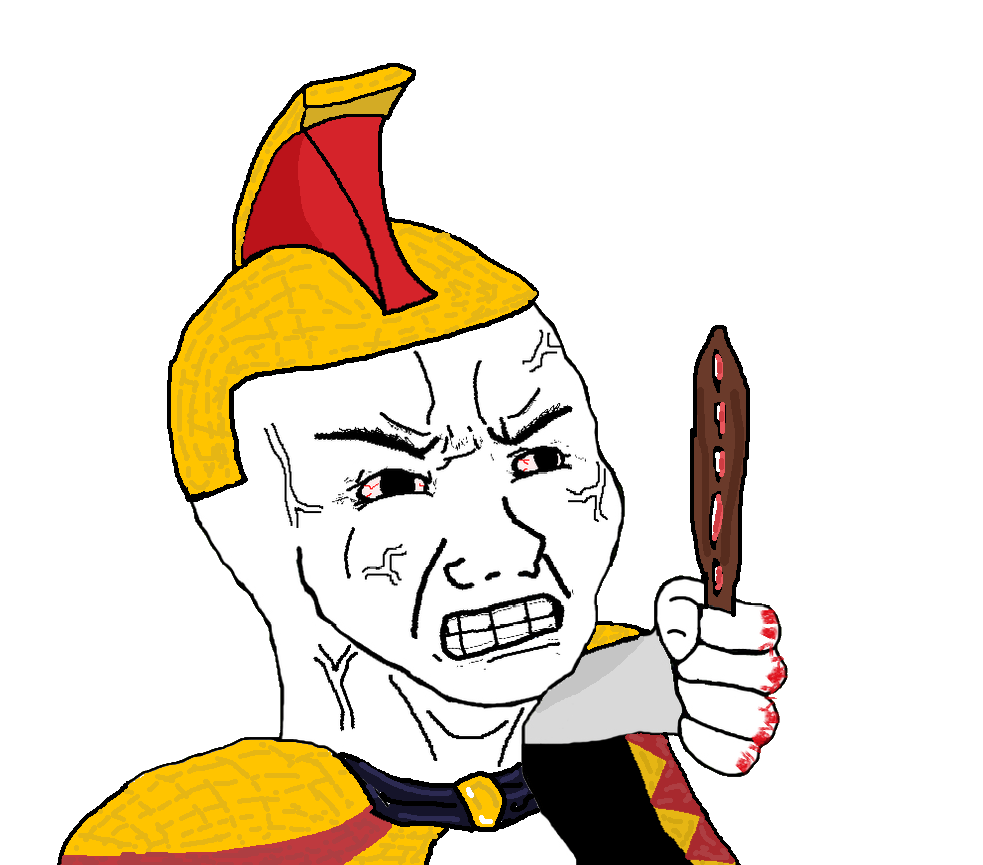
Label: 5_Rage